Question: If I change the Left Axis Scale to Log 10. It should start with 1 instead of Zero. If I do it manually also say I say Min as 1, Max as 1000 and Incr =100 then it doesn't show me the starting point (i.e 1). It shows all the points except that.
Max Position on Y axis is Not shown

Thanks
Akshay
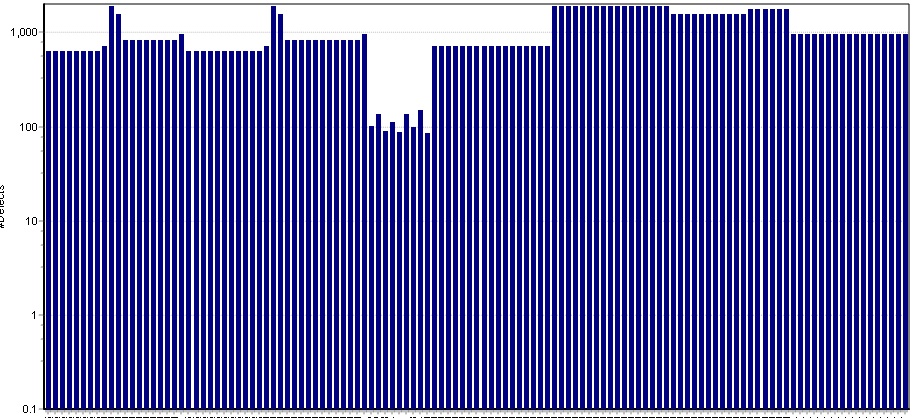
Answer: Code below works fine for me with TeeChart Pro ActiveX 2013
'''
TChart1.Aspect.View3D = False
TChart1.AddSeries scLine
TChart1.Axis.Left.Logarithmic = True
TChart1.Axis.Left.LogarithmicBase = 10
For i = 0 To 1000
TChart1.Series(0).Add i, "", clTeeColor
Next
'''
Does it work fine for you? Which TeeChart version are you using?